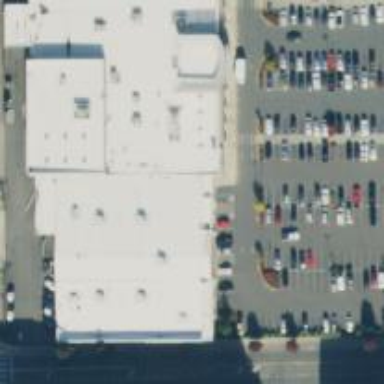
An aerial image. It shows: Department store building. It is part of larger structure.